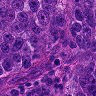
Metastatic tissue present: yes